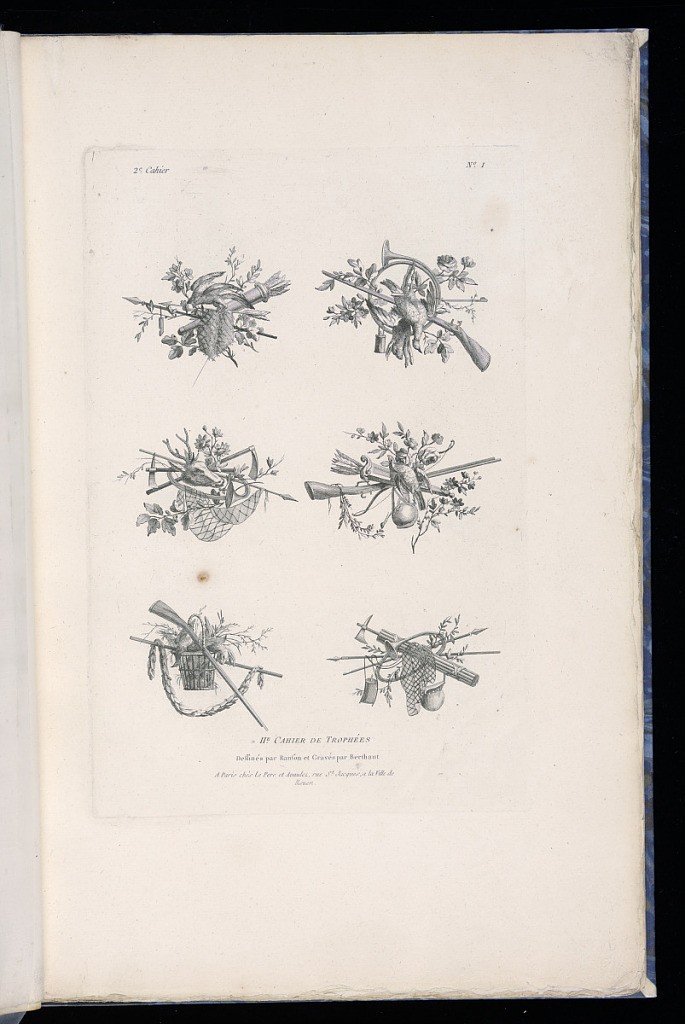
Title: Title Page
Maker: Pierre Ranson, French, 1736–1786
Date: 1772–77
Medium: Etching on paper
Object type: Print
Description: Title page and six designs for hunting themed trophies incorporating dead birds, rifles, quiver of arrows, sickle, horn, spears, nets, leaves, flowers, head of a deer, bow, and powder flasks. The plate is titled and numbered.